Question: I've written a a little function that gives me out a value based on a sine wave when I put in a float between 0 and 1. I'm using it to <URL> things around in a game.
'''
public static class Utilities
{
public static float SineMe(float prop)
{
float output = (prop*180f)-90f;
output = Mathf.Sin(output*Mathf.Deg2Rad);
output = (output+1f)/2f;
return output;
}
}
'''
It works fine.. But I was wondering is there a mathematical way of altering the sine wave so I can make it 'steeper' or 'shallower' in the middle?
In the diagram below the blue curve is a sine wave, I'm wondering if I can make it more like the green line.

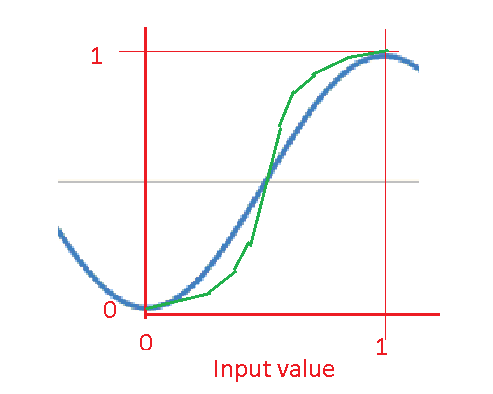
Answer: What you're showing already isn't really sine - the range of sine is between -1 and +1. You're applying the linear function 'f(x) = (x+1)/2' to change that range. So place another function the sine and that transform.
To change the shape, you need a non-linear function. So, here's a cubic equation you might try...
'''
g(x) = Ax^3 + Bx^2 + Cx + D
D = 0
C = p
B = 3 - 3C
A = 1 - (B + C)
'''
The parameter 'p' should be given a value between 0.0 and 9.0. If it's 1.0, g(x) is the identity function (the output is the unmodified input). With values between 0.0 and 1.0, it will tend to "fatten" your sine wave (push it away from 0.0 and towards 1.0 or -1.0) which is what you seem to require.
I once "designed" this function as a way to get "fractal waveforms". Using values of 'p' between 1.0 and 9.0 (and particularly between around 3.0 and 6.0) iterative application of this formula is chaotic. I stole the idea from the population fluctuation modelling chaotic function by R. M. May, but that's a quadratic - I wanted something symmetric, so I needed a cubic function. Not really relevant here, and a pretty aweful idea as it happens. Although you certainly get chaotic waveforms, what that really means is huge problems with aliassing - change the sample rate and you get a very different sound. Still, without the iteration, maybe this will give you what you need.
If you iterate enough times with p between 0.0 and 1.0, you end up with a square wave with slightly rounded corners.
Most likely you can just choose a value of p between 0.0 and 1.0, apply that function once, apply your function to change the range and you'll get what you want.
By the way, there's already a comment suggesting a cheat sheet of "easing functions". "Easing" is a term from animation, and computer animation software often uses Bezier curves for that purpose - the same Bezier curves that vector graphics software often uses. Bezier curves come in quadratic and cubic variants, with cubic being the more common. So what this is doing probably isn't that different. However, cubic Bezier easing gives you more control - you can control the "ease-in" independently of the "ease-out", where my function only provides one parameter.